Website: apple-inc
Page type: payment
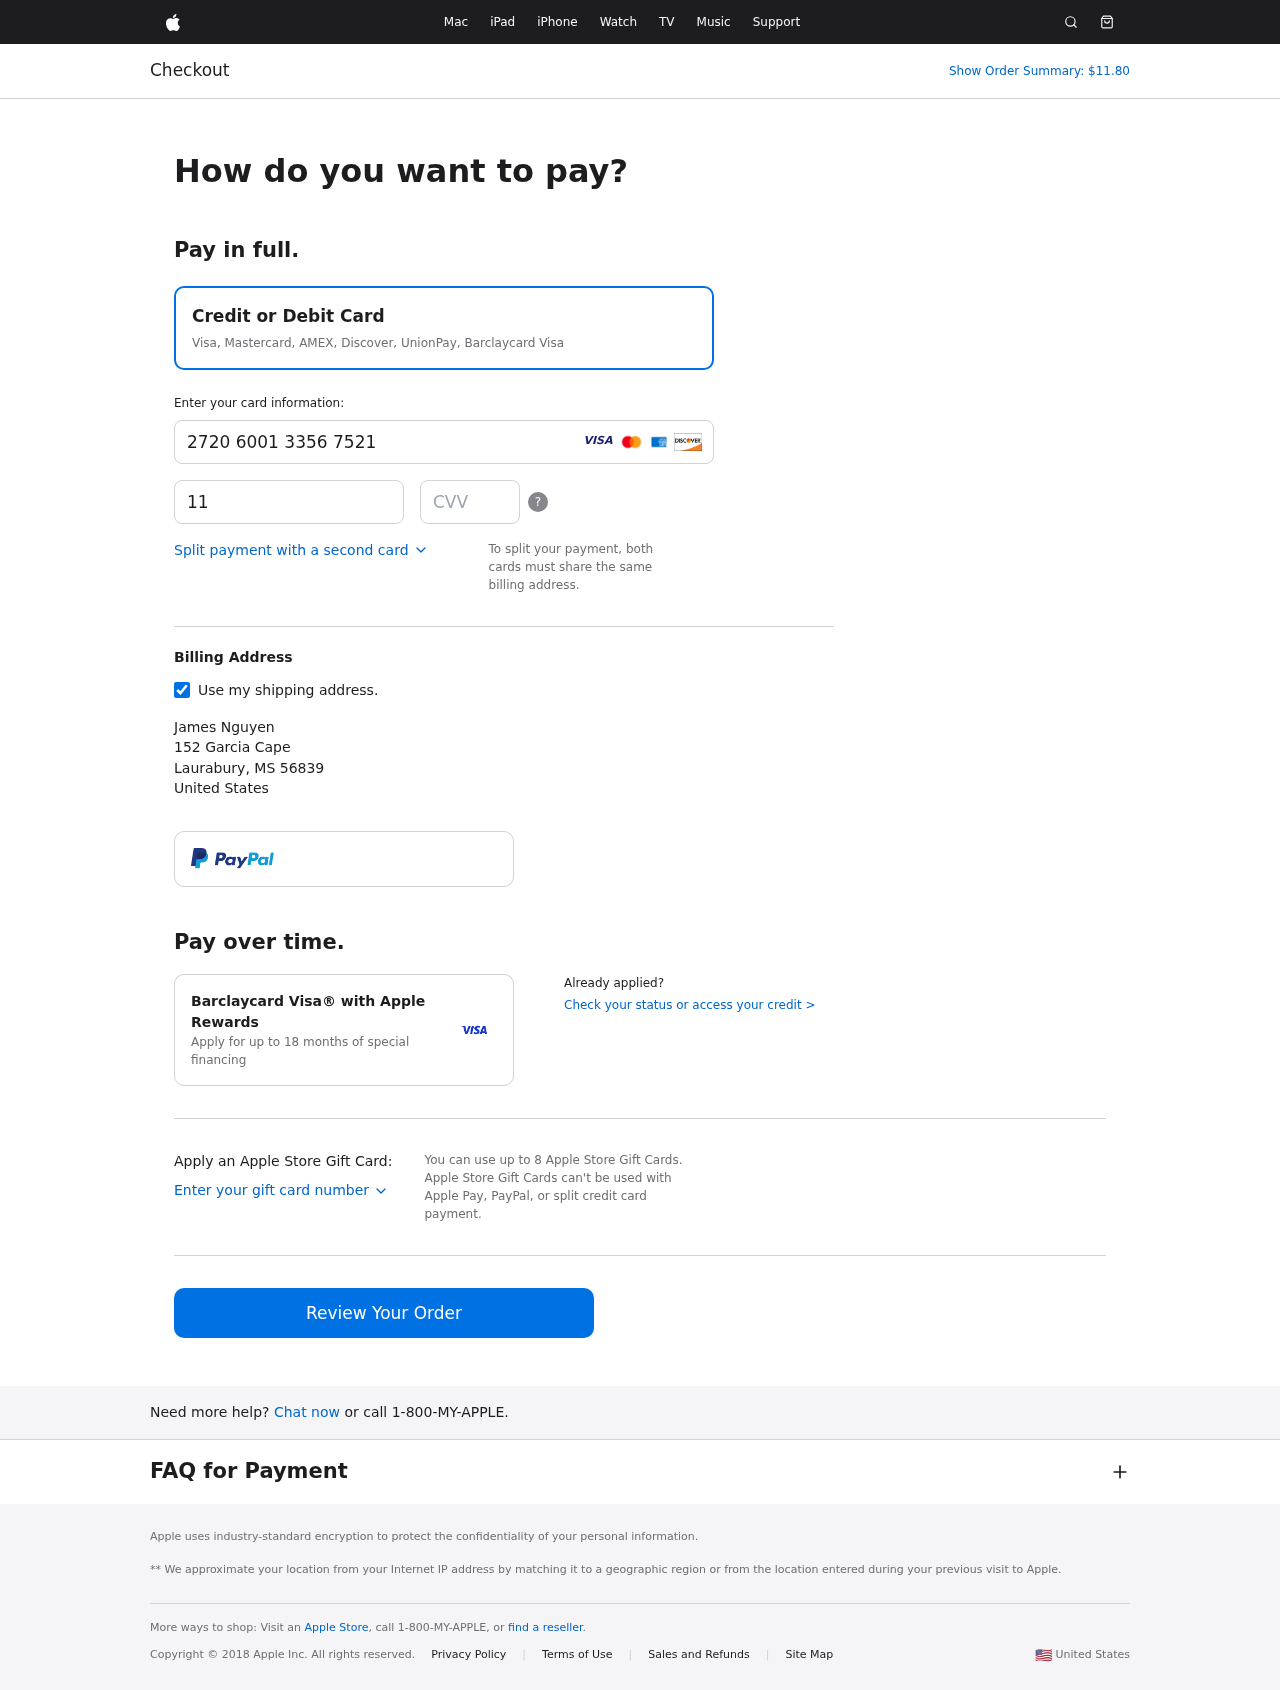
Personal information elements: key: PII_CARD_CVV
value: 647
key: PII_CARD_EXPIRY
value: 11/28
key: PII_CARD_NUMBER
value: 2720 6001 3356 7521
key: PII_CITY
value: Laurabury
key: PII_COUNTRY
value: United States
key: PII_FULLNAME
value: James Nguyen
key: PII_POSTCODE
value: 56839
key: PII_STATE_ABBR
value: MS
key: PII_STREET
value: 152 Garcia Cape
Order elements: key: ORDER_TOTAL
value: Show Order Summary: $11.80